Question: I'm doing some transcoding programmatically and created <URL>. See error and codec details below.
I have files that play successfully and files that fail to play. What exactly is wrong with this file that Android is unable to create the media player?
More info: the transcode was created using an iPhone. Pseudocode: 'AVAssetExportSession->>exportAsynchronouslyWithCompletionHandler(AVFileTypeMPEG4)'
Here's the codec of the video:

Here's the error:
'''
02-14 12:39:33.243: E/MediaPlayerService(132): error: -<PHONE>
02-14 12:39:33.243: E/MediaPlayer(25598): Unable to to create media player
02-14 12:39:33.251: W/VideoView(25598): Unable to open content: file:///storage/sdcard0/Download/IMG_0002.MOV-st.mp4
02-14 12:39:33.251: W/VideoView(25598): java.io.IOException: setDataSourceFD failed.: status=0x80000000
02-14 12:39:33.251: W/VideoView(25598): at android.media.MediaPlayer.setDataSource(Native Method)
02-14 12:39:33.251: W/VideoView(25598): at android.media.MediaPlayer.setDataSource(MediaPlayer.java:976)
02-14 12:39:33.251: W/VideoView(25598): at android.media.MediaPlayer.setDataSource(MediaPlayer.java:955)
02-14 12:39:33.251: W/VideoView(25598): at android.media.MediaPlayer.setDataSource(MediaPlayer.java:918)
02-14 12:39:33.251: W/VideoView(25598): at android.media.MediaPlayer.setDataSource(MediaPlayer.java:870)
02-14 12:39:33.251: W/VideoView(25598): at android.widget.VideoView.openVideo(VideoView.java:238)
02-14 12:39:33.251: W/VideoView(25598): at android.widget.VideoView.access$2000(VideoView.java:52)
02-14 12:39:33.251: W/VideoView(25598): at android.widget.VideoView$6.surfaceCreated(VideoView.java:492)
02-14 12:39:33.251: W/VideoView(25598): at android.view.SurfaceView.updateWindow(SurfaceView.java:569)
02-14 12:39:33.251: W/VideoView(25598): at android.view.SurfaceView.setVisibility(SurfaceView.java:249)
02-14 12:39:33.251: W/VideoView(25598): at com.android.gallery3d.app.MoviePlayer$4.run(MoviePlayer.java:147)
02-14 12:39:33.251: W/VideoView(25598): at android.os.Handler.handleCallback(Handler.java:725)
02-14 12:39:33.251: W/VideoView(25598): at android.os.Handler.dispatchMessage(Handler.java:92)
02-14 12:39:33.251: W/VideoView(25598): at android.os.Looper.loop(Looper.java:137)
02-14 12:39:33.251: W/VideoView(25598): at android.app.ActivityThread.main(ActivityThread.java:5039)
02-14 12:39:33.251: W/VideoView(25598): at java.lang.reflect.Method.invokeNative(Native Method)
02-14 12:39:33.251: W/VideoView(25598): at java.lang.reflect.Method.invoke(Method.java:511)
02-14 12:39:33.251: W/VideoView(25598): at com.android.internal.os.ZygoteInit$MethodAndArgsCaller.run(ZygoteInit.java:793)
02-14 12:39:33.251: W/VideoView(25598): at com.android.internal.os.ZygoteInit.main(ZygoteInit.java:560)
02-14 12:39:33.251: W/VideoView(25598): at dalvik.system.NativeStart.main(Native Method)
02-14 12:39:33.251: D/VideoView(25598): Error: 1,0
'''
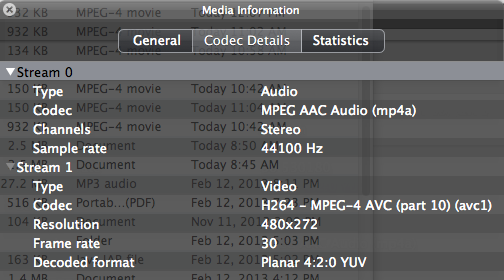
Answer: After running into the same problem, I did a lot of digging around and tried many different techniques to solve this issue. Many other SO questions of the same type have gotten responses of "just save the .MOV file that the iPhone creates as an .mp4". In theory this would work since they are both containers, however, this (at least for me) lead to the same "unable to open content" error as mentioned here (and on every device I tested with). The solution for me did end up being using AVAssetExportSession. This is the code I used:
'''
AVURLAsset *avAsset = [AVURLAsset URLAssetWithURL:self.sharingMovieUrl options:nil];
NSArray *compatiblePresets = [AVAssetExportSession exportPresetsCompatibleWithAsset:avAsset];
if ([compatiblePresets containsObject:AVAssetExportPresetLowQuality]) {
AVAssetExportSession *exportSession = [[AVAssetExportSession alloc]initWithAsset:avAsset presetName:AVAssetExportPresetPassthrough];
NSString *filePath = [NSTemporaryDirectory() stringByAppendingPathComponent:@"temp3.mp4"];
exportSession.outputURL = [NSURL fileURLWithPath:filePath];
exportSession.outputFileType = AVFileTypeMPEG4;
[exportSession exportAsynchronouslyWithCompletionHandler:^{
switch ([exportSession status]) {
case AVAssetExportSessionStatusFailed:
//If this fails, it might be because the temorary
//files weren't cleaned and this isn't overwriting
//the temporary filename
NSLog(@"Export failed: %@", [[exportSession error] localizedDescription]);
//Perform any failed logic
break;
case AVAssetExportSessionStatusCancelled:
NSLog(@"Export canceled");
//Perform any cancel logic
break;
default:
//This should have been a success
//File should be saved at filePath
//Upload file from here
break;
}
}];
}
'''